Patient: sex M, age 42
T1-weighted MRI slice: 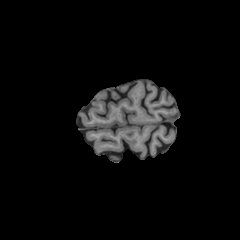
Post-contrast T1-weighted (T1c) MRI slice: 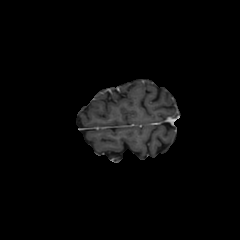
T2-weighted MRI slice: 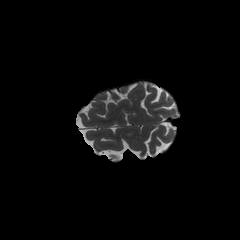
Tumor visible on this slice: no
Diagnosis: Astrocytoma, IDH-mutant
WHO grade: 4